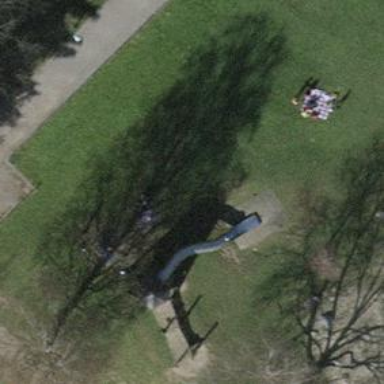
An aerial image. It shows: Hammock in the playground.